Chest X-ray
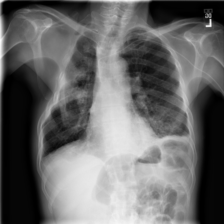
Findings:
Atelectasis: negative
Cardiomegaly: negative
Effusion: negative
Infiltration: positive
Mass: negative
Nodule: negative
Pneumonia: positive
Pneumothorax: negative
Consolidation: negative
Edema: negative
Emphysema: negative
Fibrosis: negative
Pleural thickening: negative
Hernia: negative